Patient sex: M
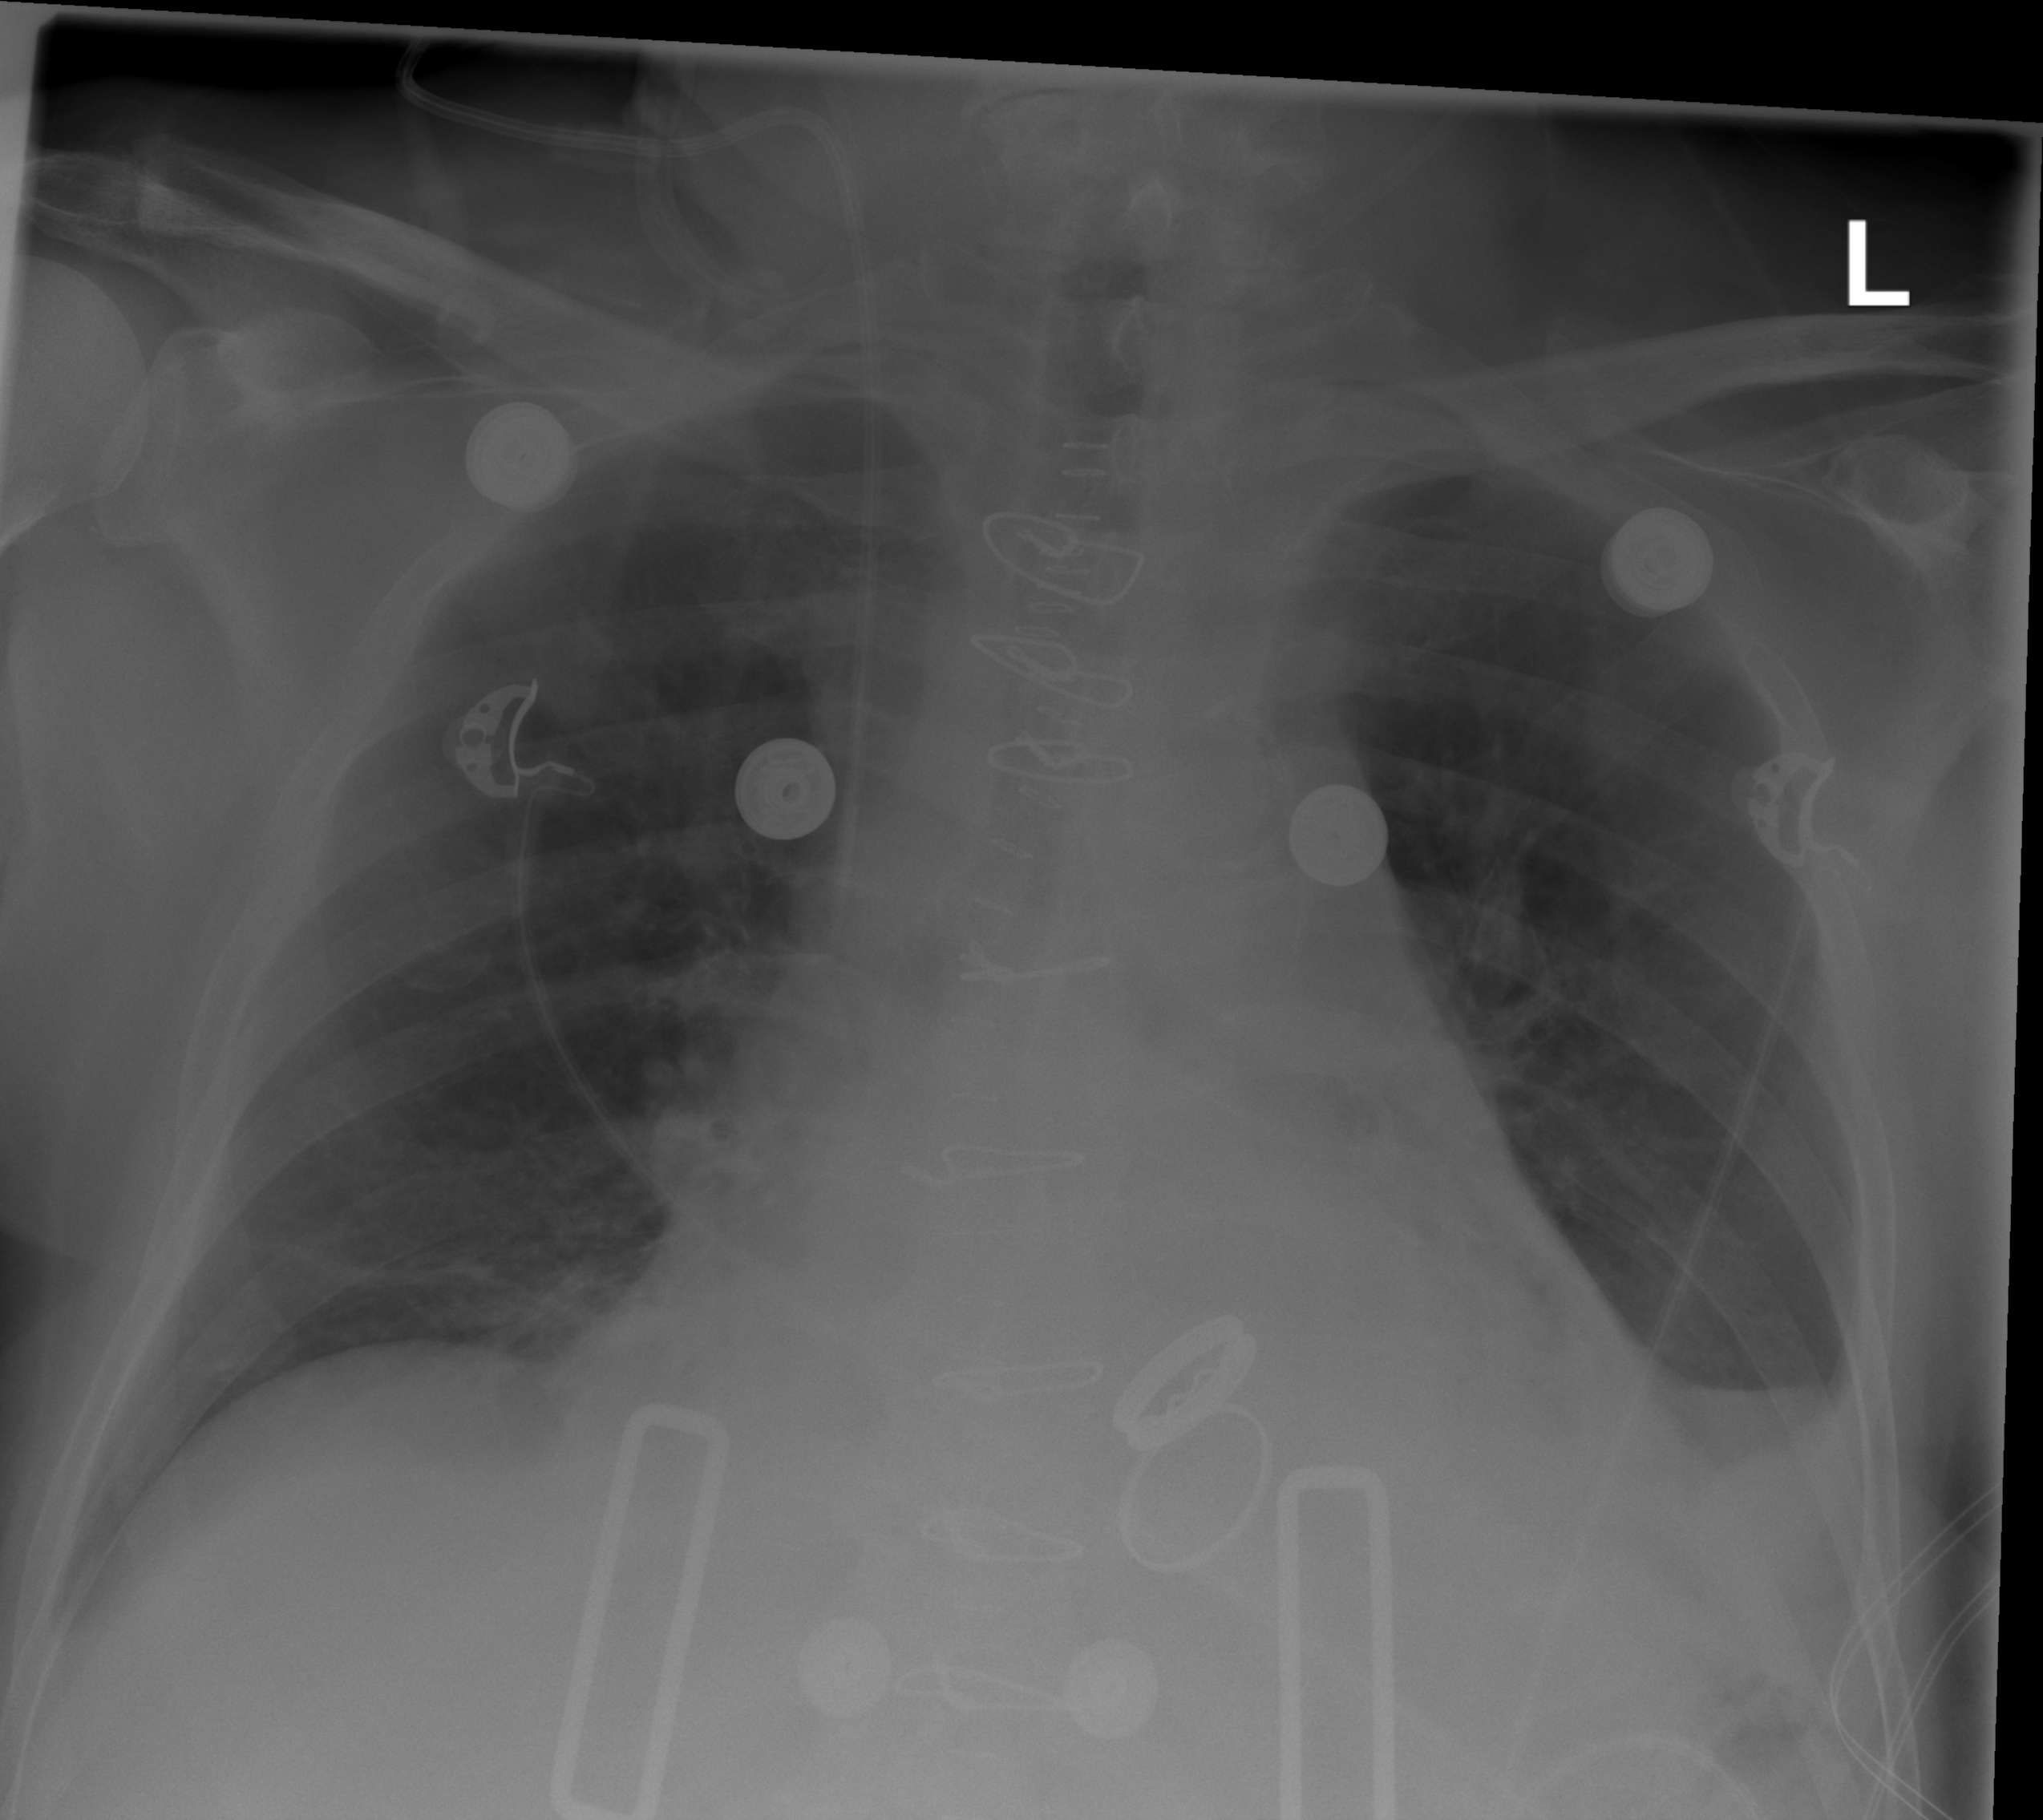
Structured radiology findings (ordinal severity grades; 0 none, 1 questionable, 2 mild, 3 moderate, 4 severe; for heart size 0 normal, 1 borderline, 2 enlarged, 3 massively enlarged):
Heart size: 2
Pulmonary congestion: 0
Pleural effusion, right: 0
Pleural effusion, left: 2
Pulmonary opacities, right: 0
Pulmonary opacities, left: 0
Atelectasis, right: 2
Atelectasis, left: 0